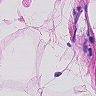
Metastatic tissue present: no